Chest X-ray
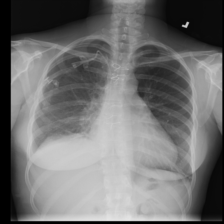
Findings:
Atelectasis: positive
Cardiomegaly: negative
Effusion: negative
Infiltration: positive
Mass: negative
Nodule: negative
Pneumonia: negative
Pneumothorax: positive
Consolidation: negative
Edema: negative
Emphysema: negative
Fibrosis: negative
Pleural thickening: negative
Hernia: negative